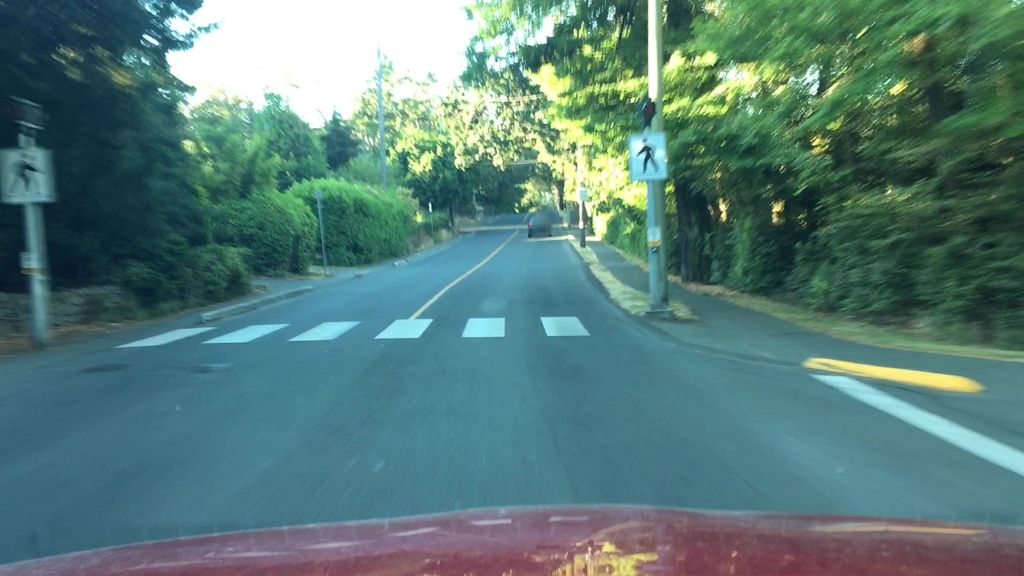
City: victoria